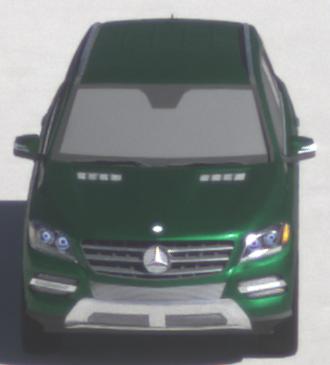
Make: Mercedes-Benz
Model: ML 350
Detailed model: M-Class (166)
Model produced from: 2011/11
Model produced until: 2014/10
Doors: 5
Color: green
Road condition: dry road
Daytime: midday
Contrast: high contrast